Question:
I need to filter this list.
I just want to have those person that have the same SalId and those must be at least two.
How do I do it?
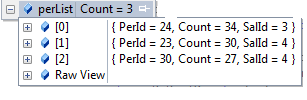
Answer: '''
var dupSalIdPersons = persons
.GroupBy(p => p.SalId)
.Where(g => g.Count() >= 2)
.SelectMany(g => g);
'''